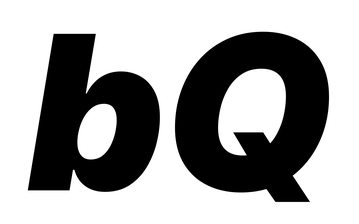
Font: Inter-Italic_Black_Italic